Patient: sex M, age 62
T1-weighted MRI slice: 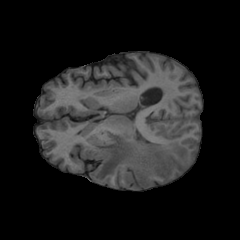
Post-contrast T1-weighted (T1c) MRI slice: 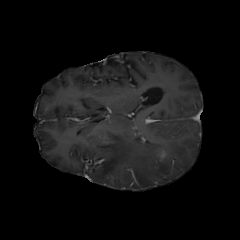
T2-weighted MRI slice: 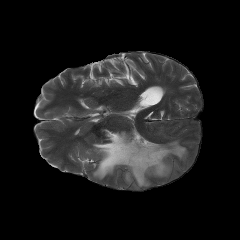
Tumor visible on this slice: yes
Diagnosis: Glioblastoma, IDH-wildtype
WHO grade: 4